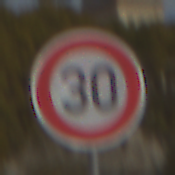
Verkehrszeichen: Geschwindigkeit30
Umgebung: Outdoor, Suburban
Tageszeit: MorningAfternoon
Wetter: PartlyCloudy
Licht: Natural
Jahreszeit: NotSpecified
Kontrast: HighContrast